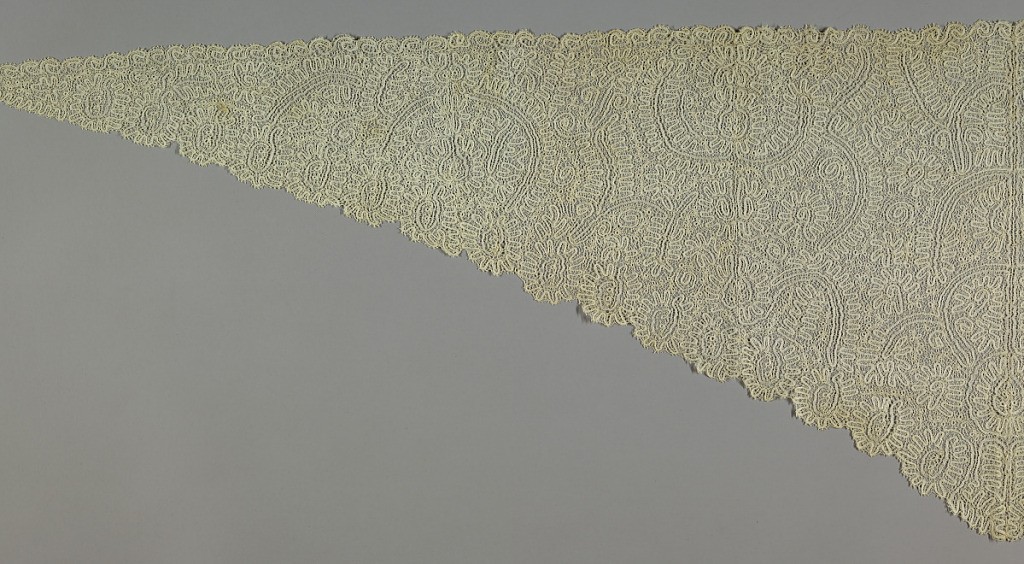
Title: Shawl
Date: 19th century
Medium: cotton Technique: bobbin lace, peasant style
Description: Peasant-style lace with pattern  of curving and scrollong lines.